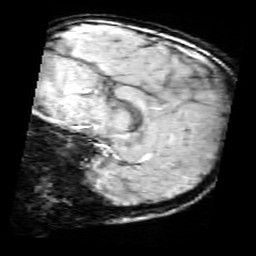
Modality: SWI
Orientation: sagittal
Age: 11
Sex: male
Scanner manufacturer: siemens
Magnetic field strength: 3 T
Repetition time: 0.027 s
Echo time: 0.02 s